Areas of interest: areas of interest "Comprehensive Gymnasium"
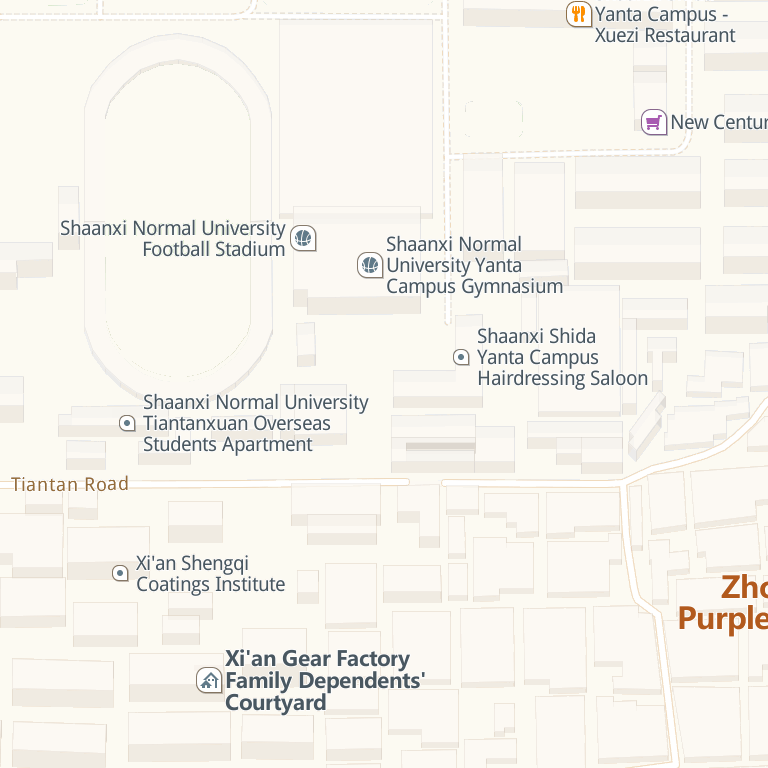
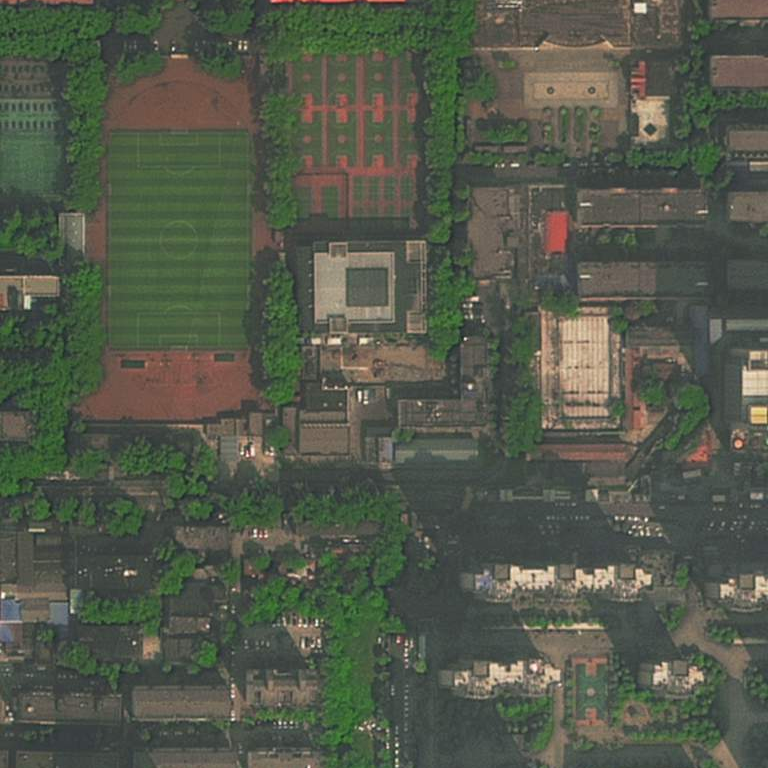